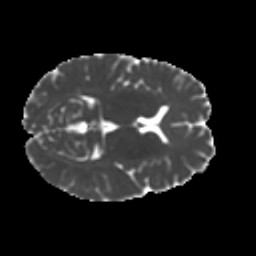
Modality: MD
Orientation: axial
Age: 37
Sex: female
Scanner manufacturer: ge
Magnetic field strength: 3 T
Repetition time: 7.8 s
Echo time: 0.0607 s